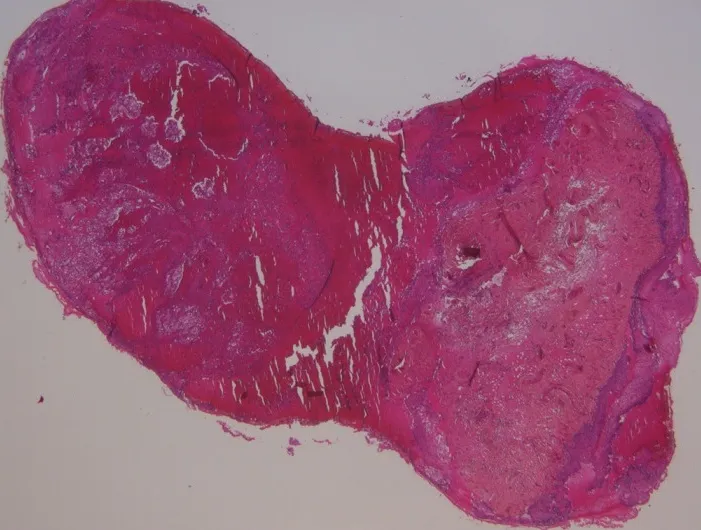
Neoplastic cells in deep chorion (HE x25).
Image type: pathology (h&e)